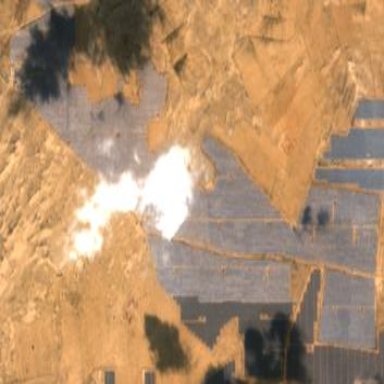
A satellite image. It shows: Industrial area with solar power plant using photovoltaic panels. The plant generates electricity. The area is enclosed by wall.